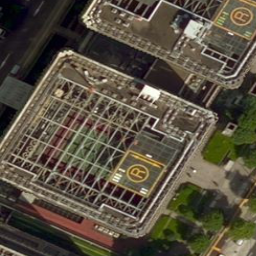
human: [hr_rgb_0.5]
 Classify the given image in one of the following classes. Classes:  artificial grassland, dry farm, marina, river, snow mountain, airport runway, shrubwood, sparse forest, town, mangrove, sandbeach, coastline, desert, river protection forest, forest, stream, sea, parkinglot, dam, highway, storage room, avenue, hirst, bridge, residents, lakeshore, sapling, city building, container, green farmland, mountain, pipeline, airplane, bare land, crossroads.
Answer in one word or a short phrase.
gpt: city building